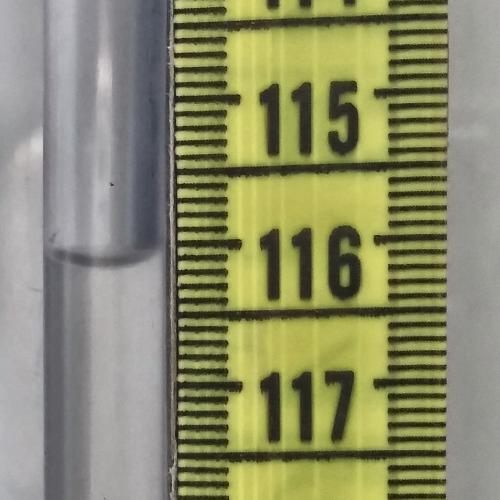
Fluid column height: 116.1 cm